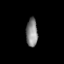
Tissue: prostate
Cell type: Fibroblasts
Senescence score: 0.7019
Nuclear area (px): 323
Mean DAPI intensity: 133.889